Question: I am trying to plot (with Gnuplot) some basic 3d data from one file which is pretty much like that:
'''
N M t1 t2 t3 t4
<PHONE> 0.05268 0.04711 0.003947 0.003348
<PHONE> 0.05743 0.04214 0.007577 0.006486
<PHONE> 0.08465 0.04193 0.011329 0.009654
2000 1000 0.10726 0.08845 0.013593 0.012397
2000 2000 0.21065 0.10817 0.026525 0.024390
2000 3000 0.31528 0.16960 0.039772 0.036405
3000 1000 0.25415 0.14845 0.031082 0.026364
3000 2000 0.47345 0.25227 0.060887 0.051840
3000 3000 0.70612 0.36866 0.091311 0.077432
'''
The idea is to plot it in some way I could see t1,t2,t3 and t4 for each N and M. It may be a lot of data to plot in only one graph, I know that. First of all, I have started with t1 plotting this way:
'''
splot 'aux' u 1:2:3 w lp
'''
and I get something like that
I would like to smooth a bit those lines and give them a different color. Is there any way to do something for it? Also any ideas to improve it in any other way would be very nice.
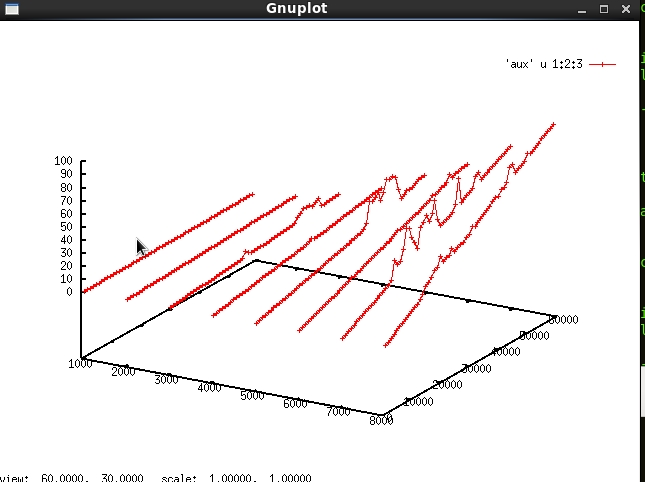
Answer: You're right, that is a lot of data. Changing the color of a particular dataset is pretty easy:
'''
splot "dataset" using 1:2:3 w lines linecolor rgb "green"
'''
Note that you can easily overlay multiple plots as follows:
'''
splot "dataset" using 1:2:3 w lines lc rgb "green", "" using 1:2:4 w lines lc rgb "red"
'''
A backslash at the end of a line is the gnuplot line-continuation character. Note that it must be on the line. I've also used the pseudo-file '""' which is just shorthand for the last file that gnuplot read. Finally, in this second version I used 'lc' instead of 'linecolor'. The gnuplot parser provides a lot of shorthand, although I suspect you already know this since you plotted 'w lp'. (Also, please don't actually choose red and green for your plots. I think one of the biggest flaws in gnuplot is the default first 2 colors are red and green -- 1 in 20 people is red-green colorblind)
Smoothing is another story (unfortunately). 'plot' does support a 'smooth' option
'''
plot "dataset" using 1:2 smooth beizer with lines #see help smooth for a list of options
'''
Unfortunately, it appears that this option doesn't work for 'splot'. At this point, I would write a small utility script to smooth the data in your favorite language using your favorite smoothing algorithm ('plot "<utility.script mydata" u 1:2:3 ...'). There are other (gnuplot-only) options, but they'd be ugly. What version of gnuplot do you have by the way? The gnuplot version is important to decide the best way to do the smoothing all in gnuplot if you decide that's still necessary.